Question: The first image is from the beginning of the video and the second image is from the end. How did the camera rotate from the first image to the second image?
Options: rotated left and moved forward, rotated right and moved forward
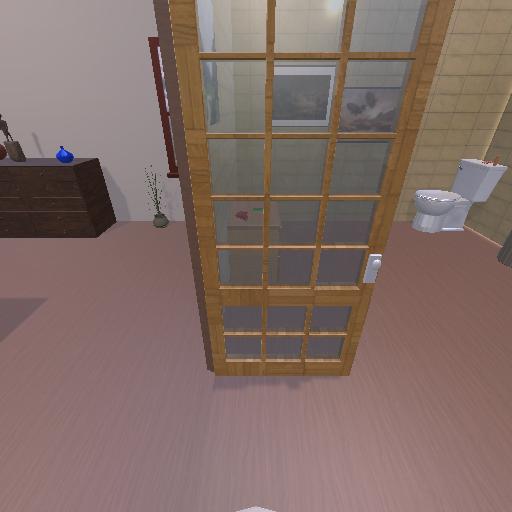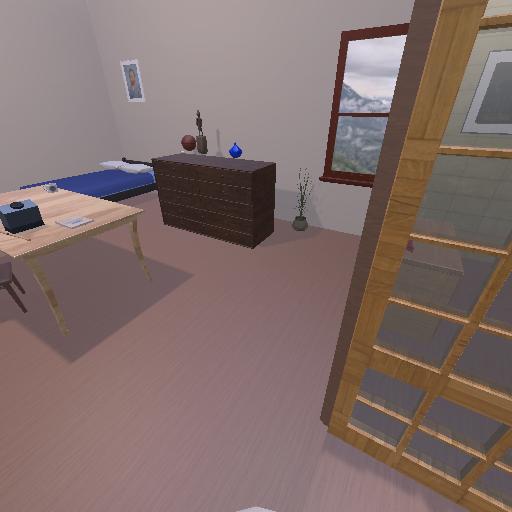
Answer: rotated left and moved forward